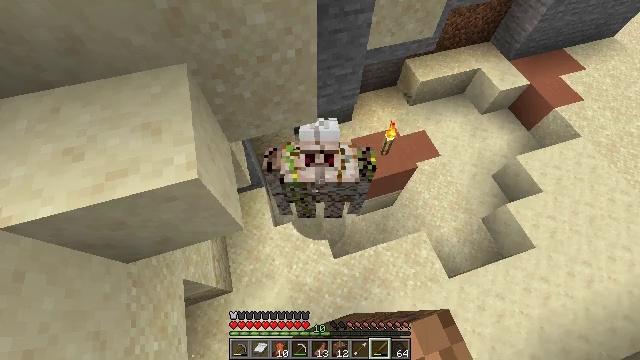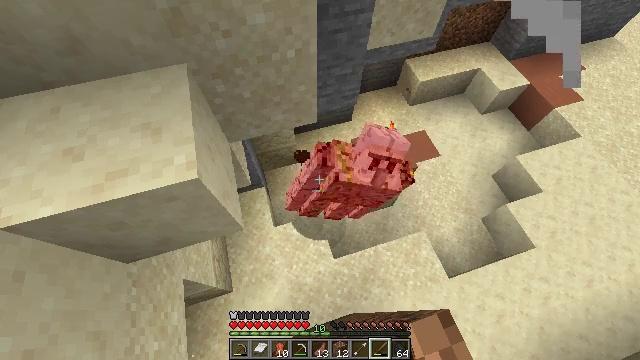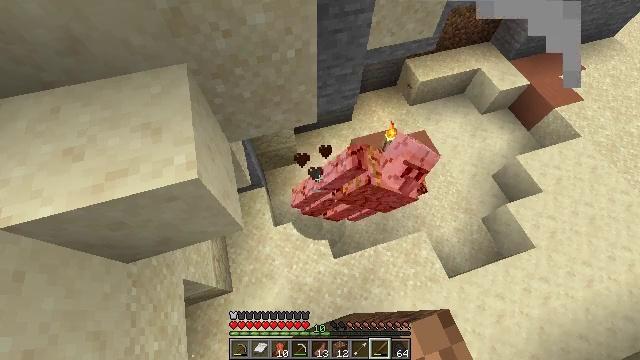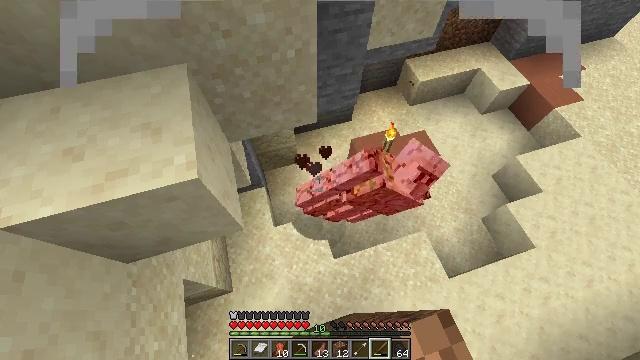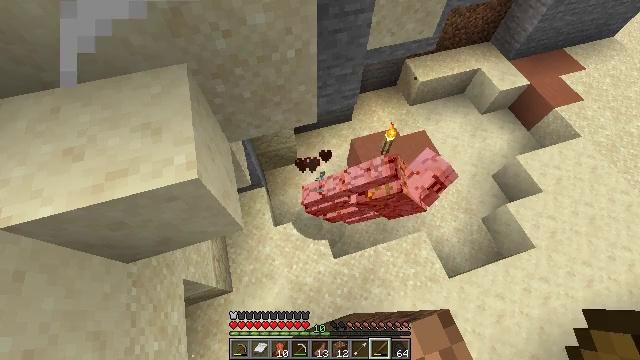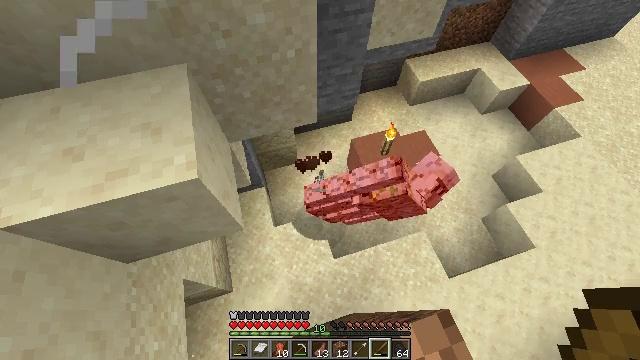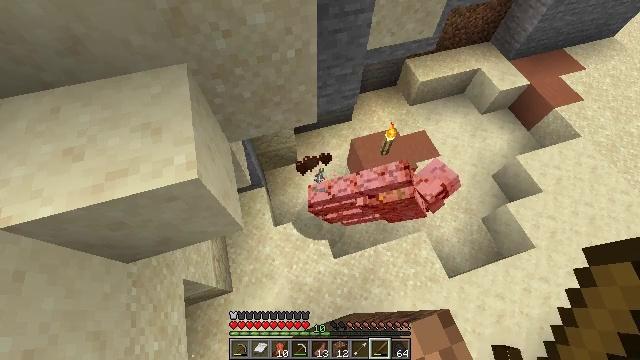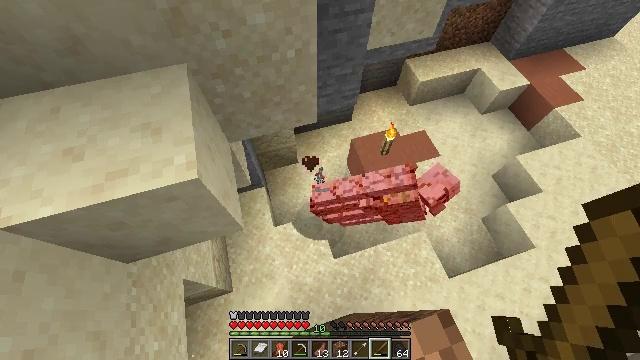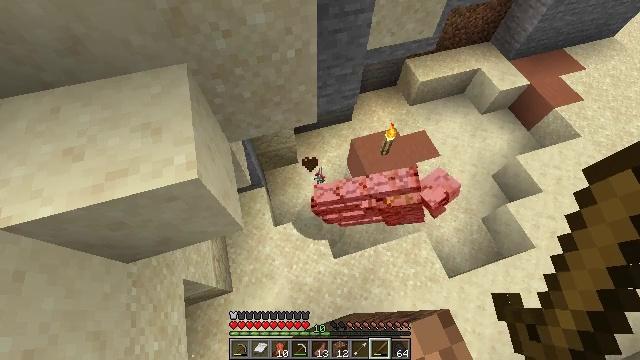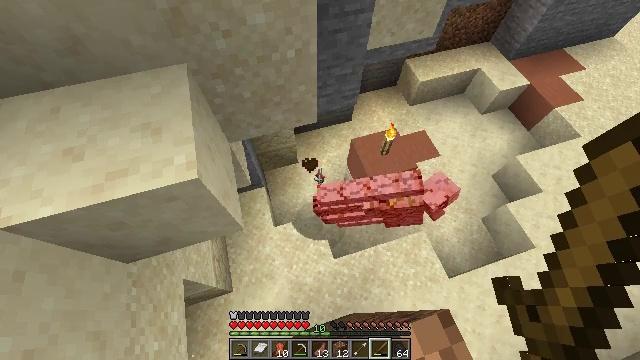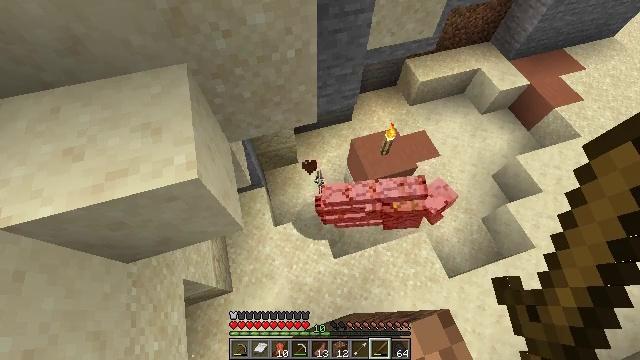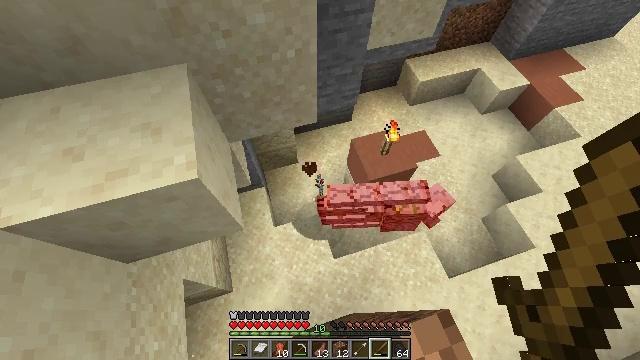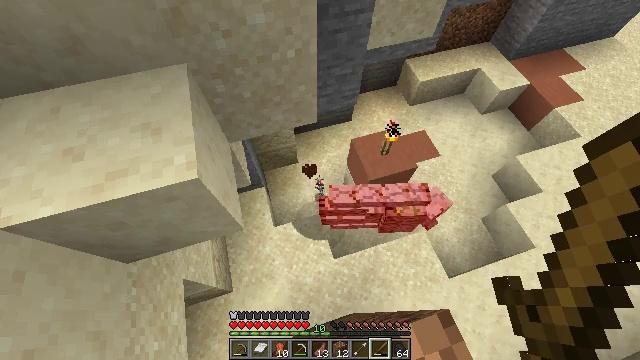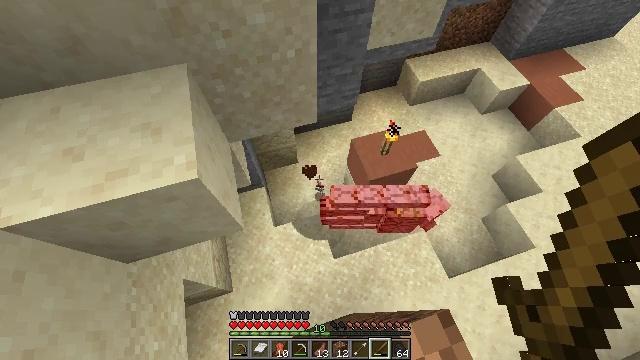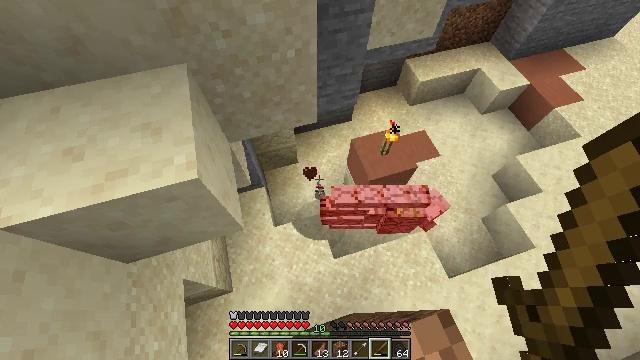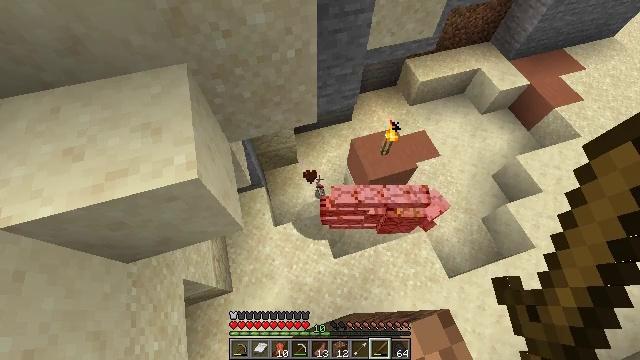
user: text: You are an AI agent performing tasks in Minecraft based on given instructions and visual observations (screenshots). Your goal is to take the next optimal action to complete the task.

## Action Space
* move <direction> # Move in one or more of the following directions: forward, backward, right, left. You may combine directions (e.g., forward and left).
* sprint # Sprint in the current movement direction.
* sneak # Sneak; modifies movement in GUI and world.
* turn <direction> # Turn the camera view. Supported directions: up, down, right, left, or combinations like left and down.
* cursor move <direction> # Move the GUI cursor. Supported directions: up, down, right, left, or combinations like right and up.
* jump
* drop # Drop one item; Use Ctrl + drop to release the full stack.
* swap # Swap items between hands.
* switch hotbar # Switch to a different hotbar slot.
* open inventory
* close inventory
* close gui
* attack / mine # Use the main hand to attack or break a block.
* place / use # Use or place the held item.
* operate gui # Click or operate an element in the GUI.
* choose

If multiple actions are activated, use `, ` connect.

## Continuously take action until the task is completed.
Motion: motion action
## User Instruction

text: Get cactus from the sandy areas.
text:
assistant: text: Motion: sneak, attack / mine
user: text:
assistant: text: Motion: sneak
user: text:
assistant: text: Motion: sneak
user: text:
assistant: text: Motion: sneak
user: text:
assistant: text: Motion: sneak
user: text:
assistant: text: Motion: sneak
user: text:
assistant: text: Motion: sneak
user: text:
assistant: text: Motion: sneak
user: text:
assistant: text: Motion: sneak
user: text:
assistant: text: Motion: sneak
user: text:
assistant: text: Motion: sneak
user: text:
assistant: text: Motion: sneak
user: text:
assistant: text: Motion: sneak
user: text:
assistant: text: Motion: sneak
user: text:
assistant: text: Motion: sneak
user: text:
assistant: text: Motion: move forward, sneak
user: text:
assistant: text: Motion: move forward, sneak
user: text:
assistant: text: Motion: move forward
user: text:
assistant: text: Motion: move forward
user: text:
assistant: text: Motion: move forward
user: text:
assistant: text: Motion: move forward
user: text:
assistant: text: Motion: no_op
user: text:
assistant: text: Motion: no_op
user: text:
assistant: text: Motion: no_op
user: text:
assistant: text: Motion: no_op
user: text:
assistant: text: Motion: no_op
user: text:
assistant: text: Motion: no_op
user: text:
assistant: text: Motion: no_op
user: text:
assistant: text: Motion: no_op
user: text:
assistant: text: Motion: no_op